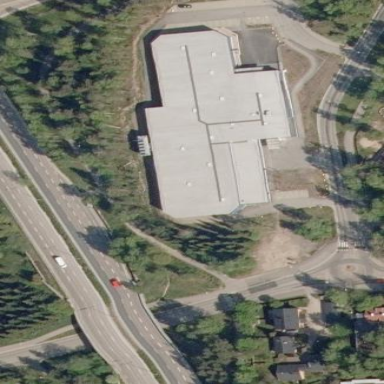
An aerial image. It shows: Ice hockey sports center.